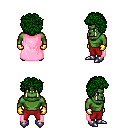
a pixel art fantasy rpg character, male body template, orc, green skin, pink cape, red pants, green curly afro hairstyle, gold gloves, metal boots, four views (front, back, left, right), 2x2 character sprite sheet, small pixel art, hard edges, no anti-aliasing